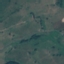
Land use / land cover: Pasture